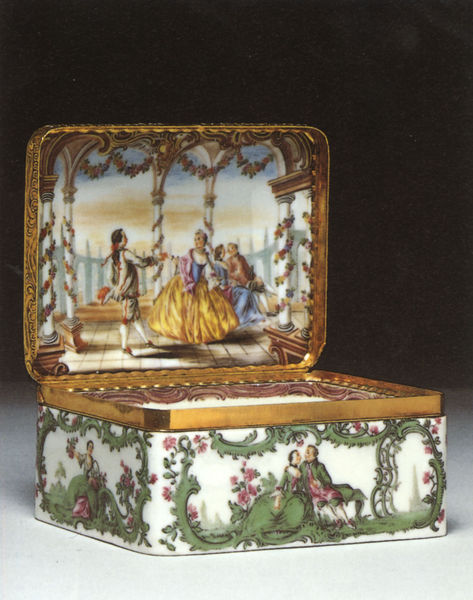
Titel: Tabatiere mit Tanzszene im Deckel und Watteauszenen
Institution: Privatbesitz
Schlagwörter: blau, gemälde, himmel, mann, gelb, grün, blumen, damen, frau, kleid, säulen, weiss, blüten, dame, tanz, stein, herr, gold, paar, musik, musiker, pflanzen, tanzen, rokoko, rosa, ranken, liebe, farbe, rand, romantik, blue, column, columns, court, fancy, folds, kiss, men, ornate, people, red, stockings, white, black, dress, golden, green, hair, ladies, old, sitting, woman, yellow, floral, verzierung, flowers, pattern, picture, pictures, pink, brown, fotografie, dose, eckig, porzellan, kiste, schachtel, girlanden, verziert, man, sky, metal, light, drawing, schatulle, frame, kästchen, couple, tänzer, spaß, wertvoll, kostbar, tie, small, elfenbein, love, marble, party, music, wreath, box, antique, square, rocaille, colorful, lines, rockoko, brass, dragon, china, open, dance, dancing, ball, gentlemen, vine, spieluhr, gift, inside, aristocrat, barok, pillars, blakc, enamel, jewellery, vintage, jewlery, ponytail, decorated, princes, music box, enameled, garlands, dösen rokoko, chast, renesans, princ, jewellery box, dinosaur, gold edged, deign, enamelwork, snow white